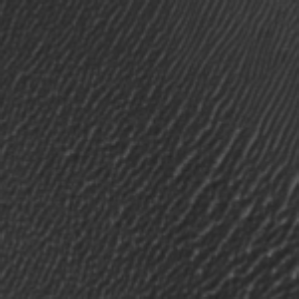
Label: frost